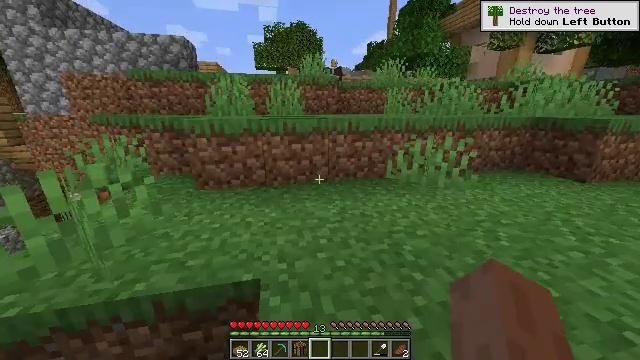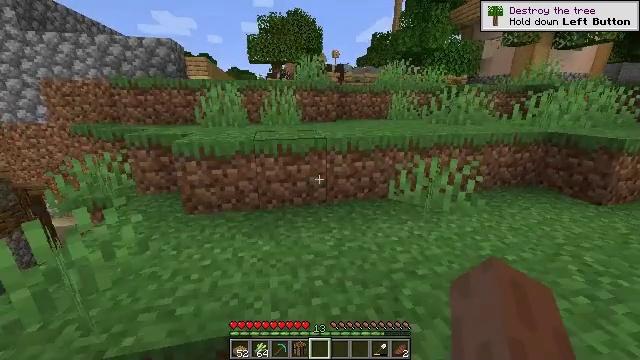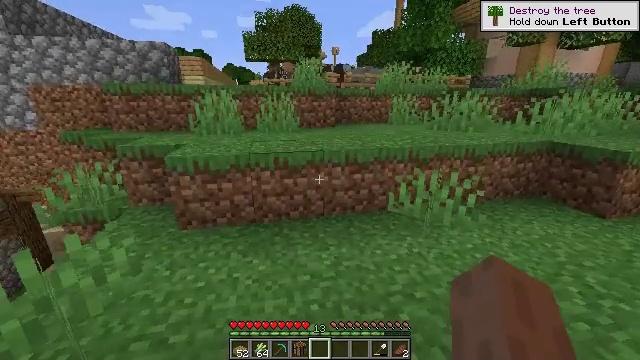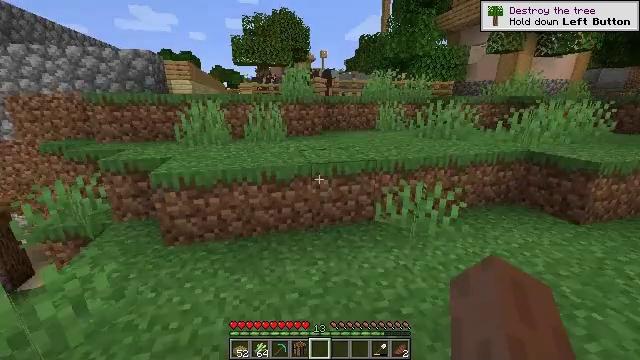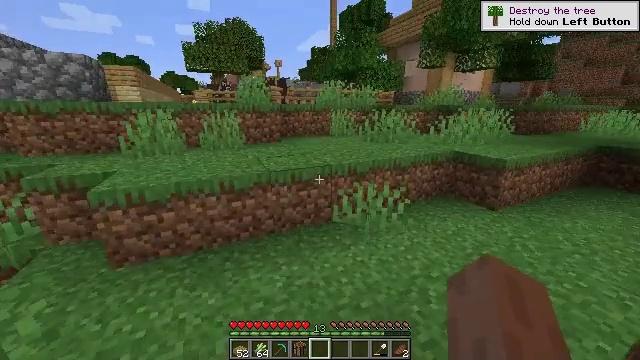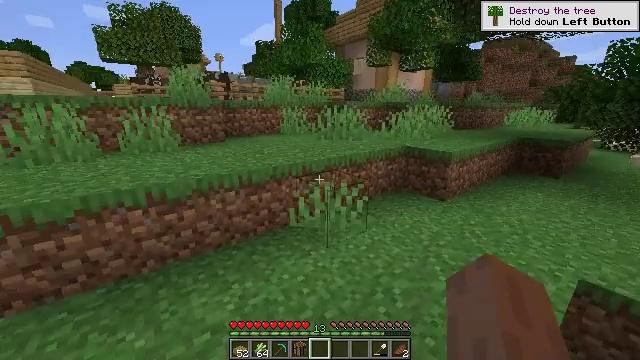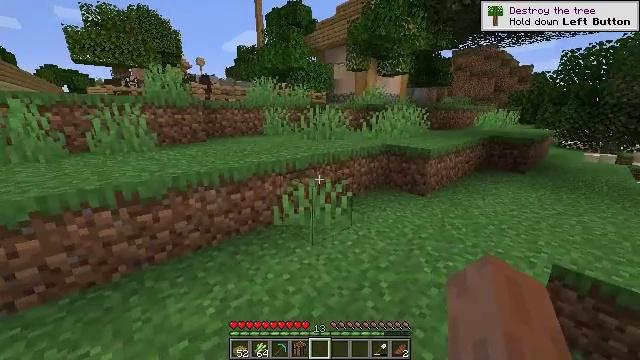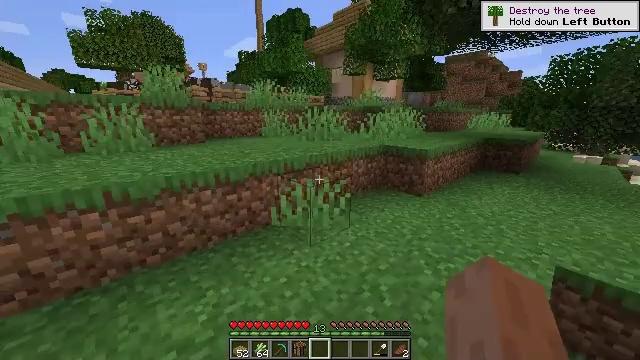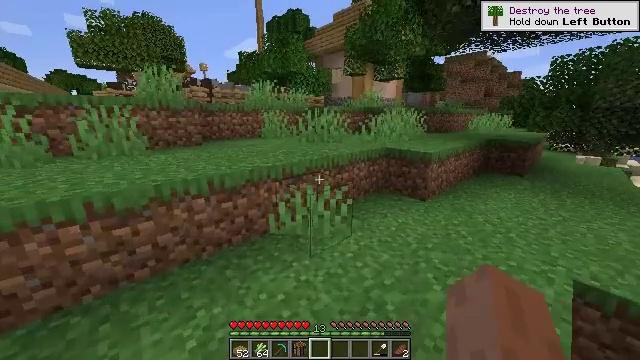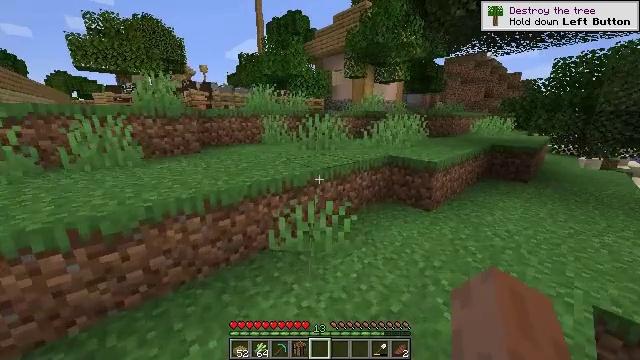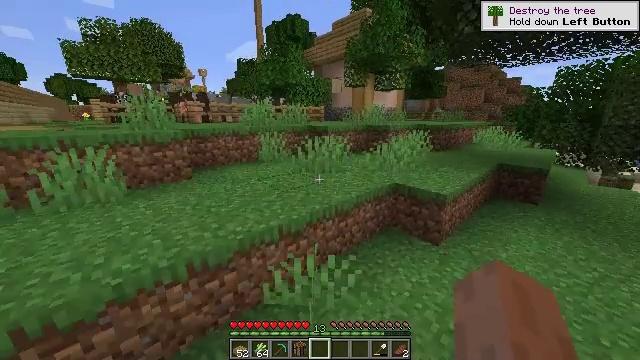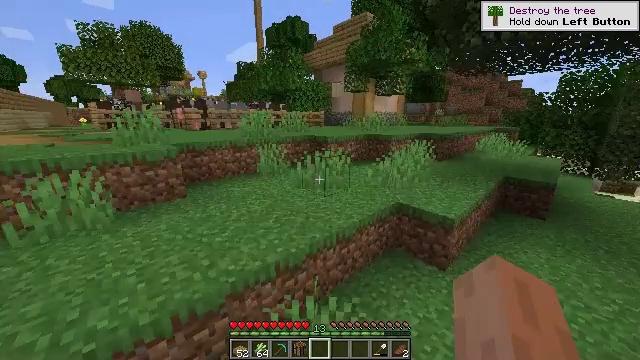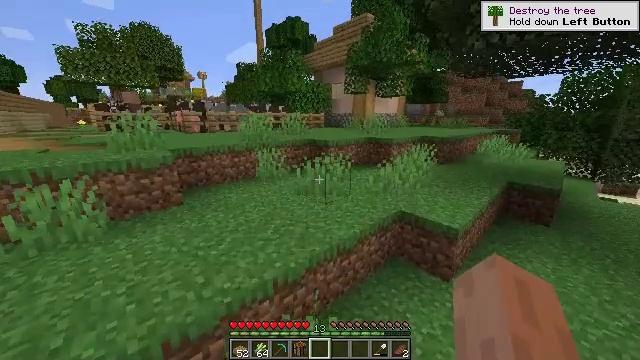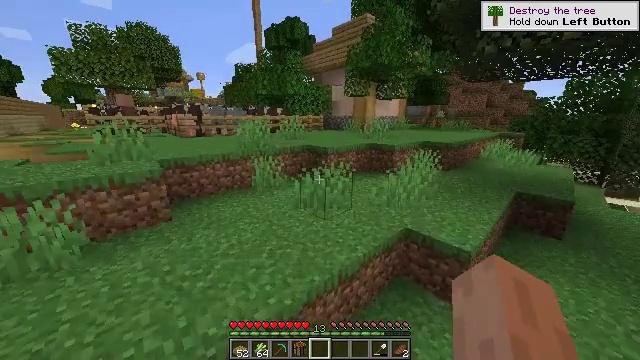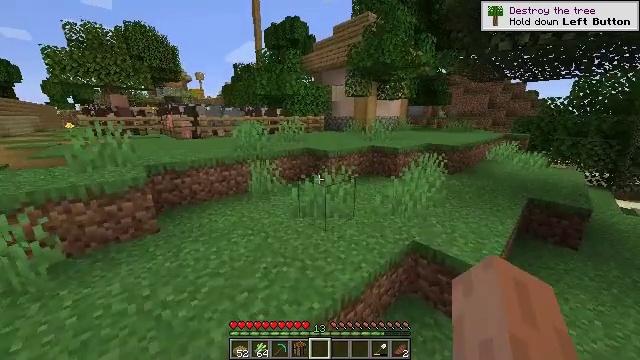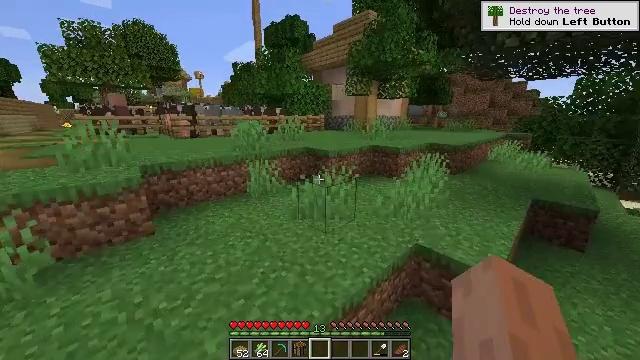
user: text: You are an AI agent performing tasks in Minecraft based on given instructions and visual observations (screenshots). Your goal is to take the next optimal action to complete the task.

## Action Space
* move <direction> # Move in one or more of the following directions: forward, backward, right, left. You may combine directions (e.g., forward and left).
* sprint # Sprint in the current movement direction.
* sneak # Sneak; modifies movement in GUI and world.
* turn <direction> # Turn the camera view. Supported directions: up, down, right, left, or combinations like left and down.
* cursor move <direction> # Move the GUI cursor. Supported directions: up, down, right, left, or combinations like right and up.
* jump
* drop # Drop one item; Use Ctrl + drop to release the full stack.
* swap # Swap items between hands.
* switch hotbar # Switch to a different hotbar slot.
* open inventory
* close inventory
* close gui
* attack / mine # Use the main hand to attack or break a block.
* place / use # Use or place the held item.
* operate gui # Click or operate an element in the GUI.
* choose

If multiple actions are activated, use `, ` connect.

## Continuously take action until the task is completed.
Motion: motion action
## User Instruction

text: Craft some white carpet with wool.
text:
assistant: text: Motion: move forward, sprint, jump
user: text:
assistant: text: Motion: move forward, sprint, jump
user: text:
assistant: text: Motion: move forward, sprint, turn right, jump
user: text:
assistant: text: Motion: move forward, sprint, turn right, jump
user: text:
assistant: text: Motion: move forward, sprint, turn right, jump
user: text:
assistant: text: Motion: move forward, sprint, turn right, jump
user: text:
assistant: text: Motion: move forward, sprint, jump
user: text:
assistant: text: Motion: move forward, sprint, jump
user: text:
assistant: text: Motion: move forward, sprint, jump
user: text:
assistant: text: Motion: move forward, sprint, jump
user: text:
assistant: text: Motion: move forward, sprint, jump
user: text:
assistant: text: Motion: move forward, sprint, jump
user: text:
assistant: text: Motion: move forward, sprint, jump
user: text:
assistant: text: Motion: move forward, sprint, jump
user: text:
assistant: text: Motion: move forward, sprint, jump
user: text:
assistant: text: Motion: move forward, sprint, jump
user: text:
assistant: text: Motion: move forward, sprint, jump
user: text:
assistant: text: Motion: move forward, sprint, jump
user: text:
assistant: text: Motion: move forward, sprint, jump
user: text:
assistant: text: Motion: move forward, sprint, jump
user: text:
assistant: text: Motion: move forward, sprint, jump
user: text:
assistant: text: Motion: move forward, sprint, turn left, jump
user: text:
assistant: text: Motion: move forward, sprint, turn left, jump
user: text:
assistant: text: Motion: move forward, sprint, turn left, jump
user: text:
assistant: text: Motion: move forward, sprint, turn left, jump
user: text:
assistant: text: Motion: move forward, sprint, turn left, jump
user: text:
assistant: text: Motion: move forward, sprint, turn left, jump
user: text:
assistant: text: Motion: move forward, sprint, turn left, jump
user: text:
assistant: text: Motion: move forward, sprint, turn left, jump
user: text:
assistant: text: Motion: move forward, sprint, turn left, jump